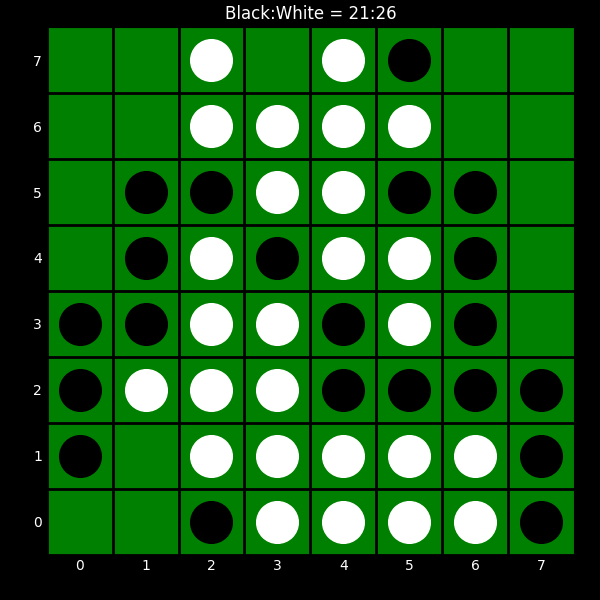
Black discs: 21
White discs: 26